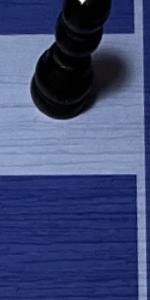
Label: Empty